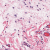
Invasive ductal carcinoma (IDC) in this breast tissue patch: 0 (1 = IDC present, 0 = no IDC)